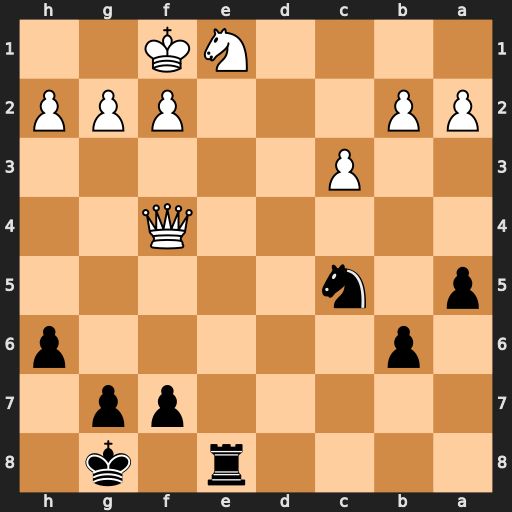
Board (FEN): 4r1k1/5pp1/1p5p/p1n5/5Q2/2P5/PP3PPP/4NK2
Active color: b
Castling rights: -
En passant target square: -
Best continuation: Rxe1+ Kxe1 Nd3+ Kd2 Nxf4